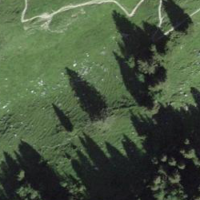
EUNIS habitat code: 45
Species observed at this site:
Rumex alpinus